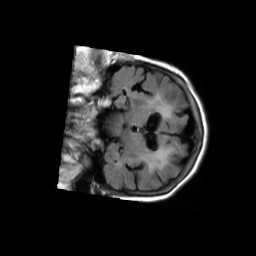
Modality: FLAIR
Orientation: coronal
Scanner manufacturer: philips
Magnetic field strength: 1.5 T
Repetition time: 6 s
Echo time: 0.12 s